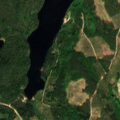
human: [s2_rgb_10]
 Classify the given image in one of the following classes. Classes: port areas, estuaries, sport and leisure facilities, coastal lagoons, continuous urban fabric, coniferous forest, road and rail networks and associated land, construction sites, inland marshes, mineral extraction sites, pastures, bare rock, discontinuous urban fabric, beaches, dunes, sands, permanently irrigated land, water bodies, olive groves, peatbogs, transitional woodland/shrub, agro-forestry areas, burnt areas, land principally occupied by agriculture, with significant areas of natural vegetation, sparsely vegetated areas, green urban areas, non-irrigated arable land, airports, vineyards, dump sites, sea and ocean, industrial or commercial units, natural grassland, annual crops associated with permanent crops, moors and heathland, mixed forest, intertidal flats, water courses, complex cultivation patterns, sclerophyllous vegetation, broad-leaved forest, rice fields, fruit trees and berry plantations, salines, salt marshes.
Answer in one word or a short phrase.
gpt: coniferous forest, mixed forest, transitional woodland/shrub, water bodies